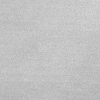
Atmospheric dust classification: dusty